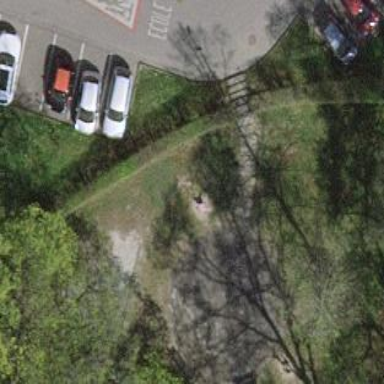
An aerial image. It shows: Pedestrian road.